Question: I use the Popoto.js to visualize the data stored in Neo4j. I am trying to show the nodes as pictures and icons as exampled in <URL>. Some of nodes in my graph have to many sub-nodes. The size of the nodes appear so big and overcome to each other which cause a bad appearance on visualization. I checked the 'app-template.js' and 'popoto-min.js' file to change the size of nodes but couldn't find how to change it.
Thanks

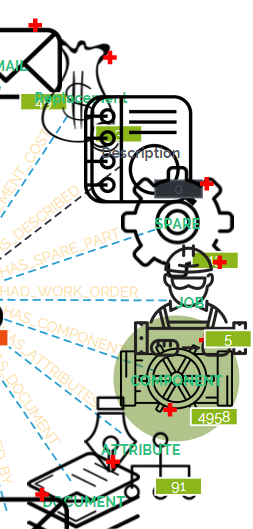
Answer: The size of IMAGE type nodes can be customized with "getImageWidth" and "getImageHeight" functions in configuration.
The default value is 125px for both as defined in <URL>
You can change the size by customizing these functions in
like the example below:
'''
"getImageWidth": function (node) {
return 50;
},
"getImageHeight": function (node) {
return 50;
},
'''
Note that you can also change the link distance between nodes in graph with the <URL> property in configuration:
'''
popoto.graph.LINK_DISTANCE = 150;
'''